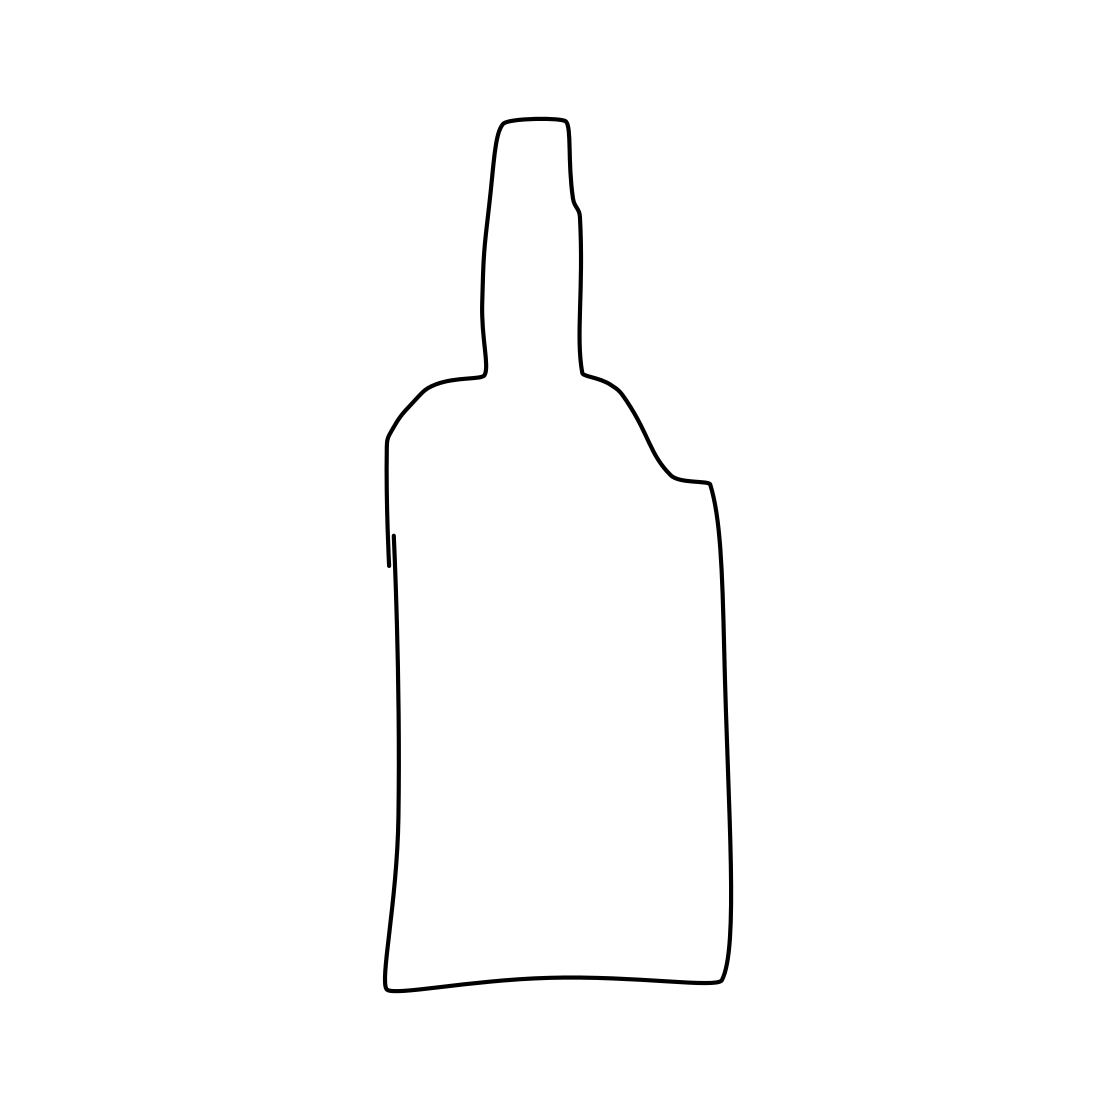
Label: wine-bottle